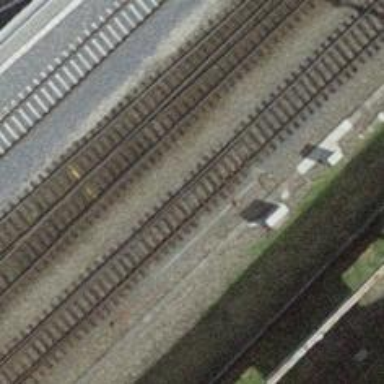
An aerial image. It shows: Railway with electrified contact lines.